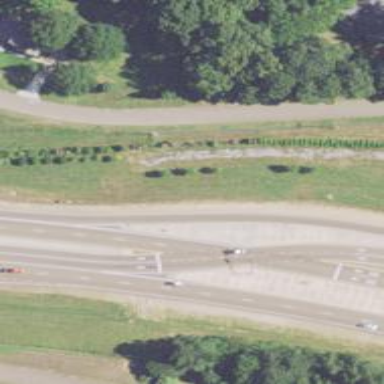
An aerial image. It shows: Trunk link highway.